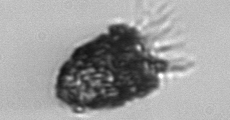
Label: Stenosemella_pacifica